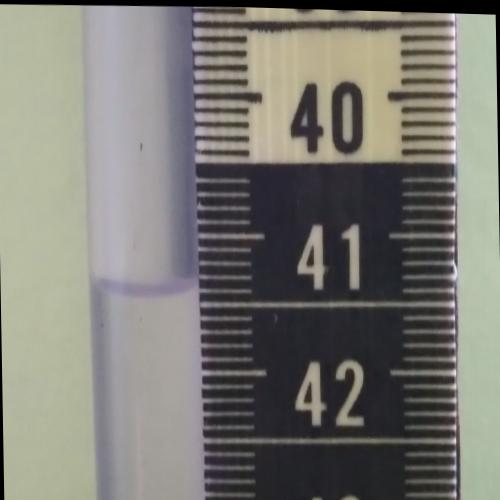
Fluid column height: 41.4 cm